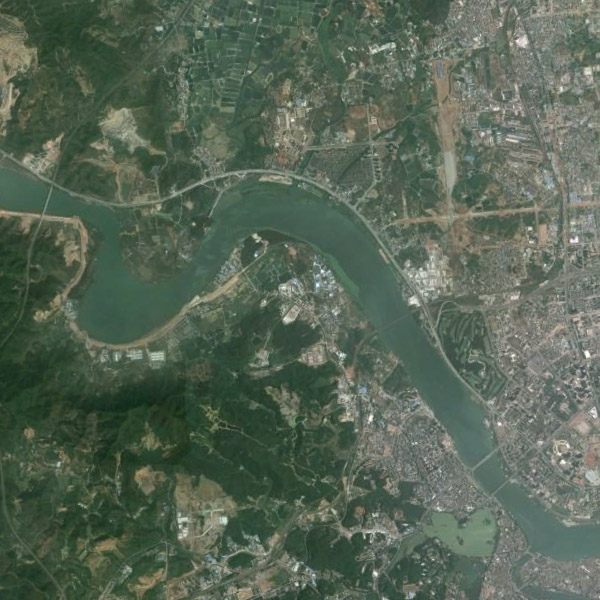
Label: River